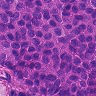
Metastatic tissue present: yes